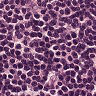
Metastatic tissue present: no